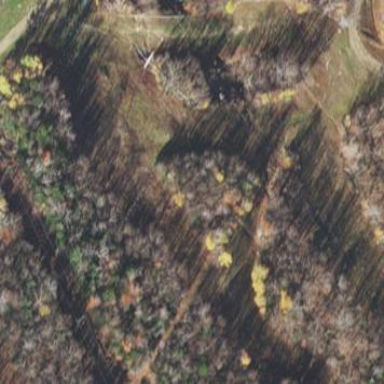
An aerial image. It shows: Mixed woodland with variety of leaf types and cycles.